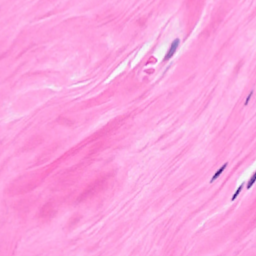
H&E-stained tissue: Breast